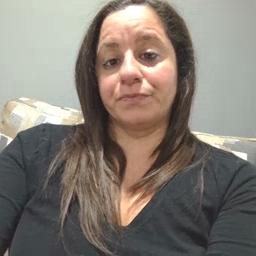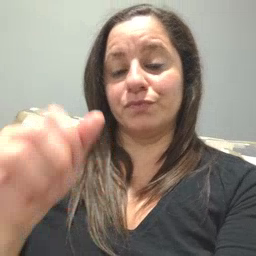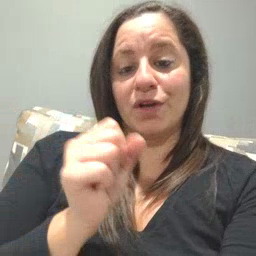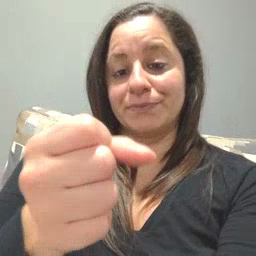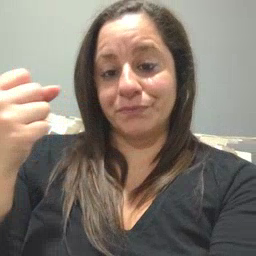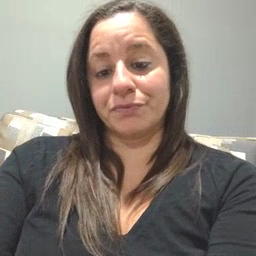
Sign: refrigerator